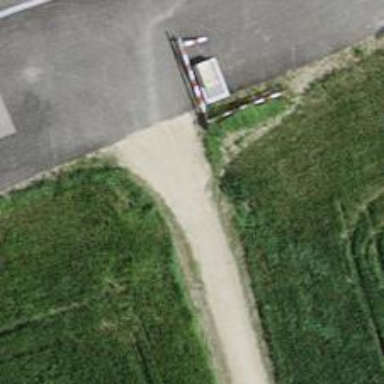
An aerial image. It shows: Unpaved track with grade2 tracktype.